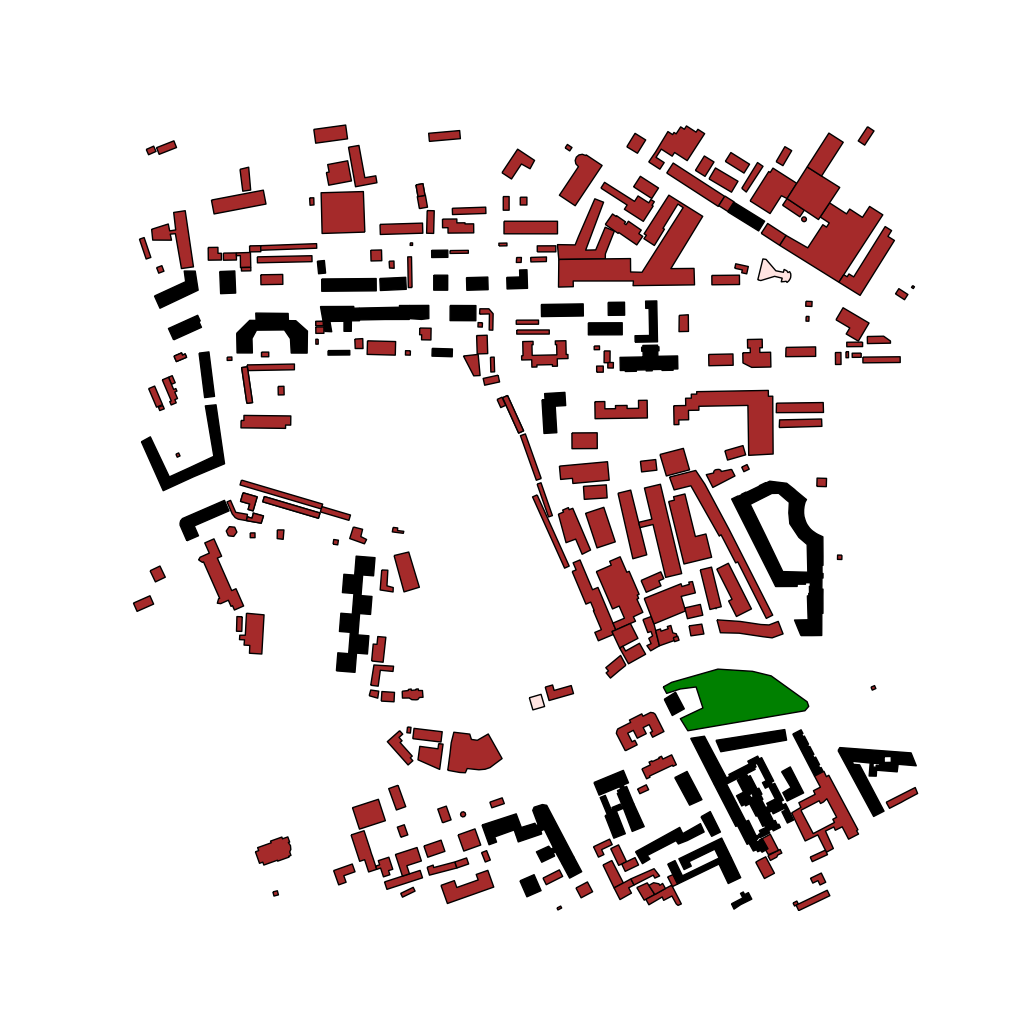
Tags: overhead vector_map, business, industrial, recreation, residential, special, historical, modern, soviet, high_rise, individual_rise, low_rise, medium_rise, density_1, Building, Facility, Gas, Park, 1.0 km²